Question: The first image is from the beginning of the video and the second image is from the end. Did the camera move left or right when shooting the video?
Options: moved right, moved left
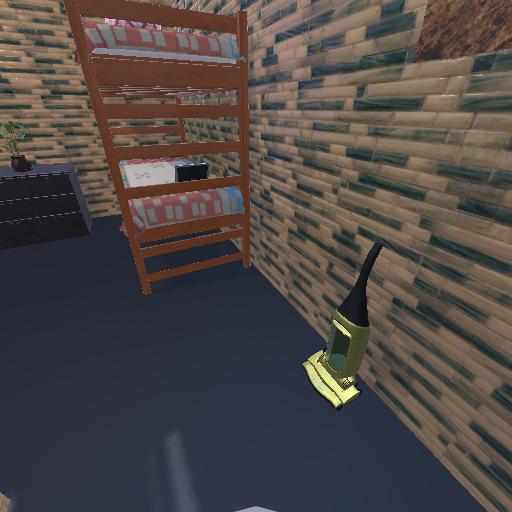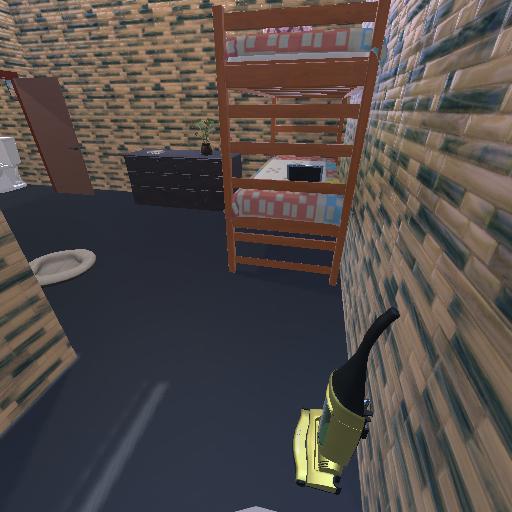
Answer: moved right